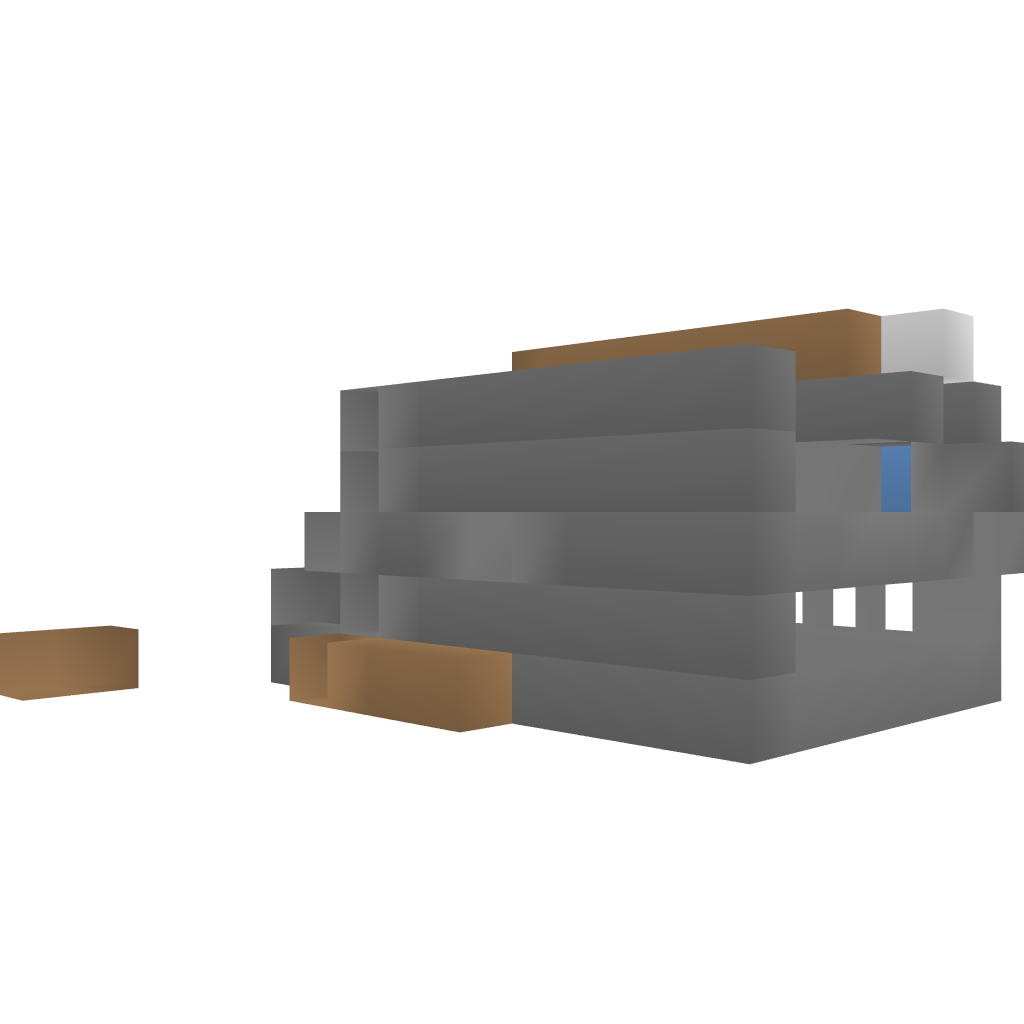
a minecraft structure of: Potion brewer bad low quality